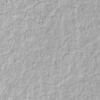
Label: not_dusty